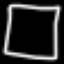
Label: square